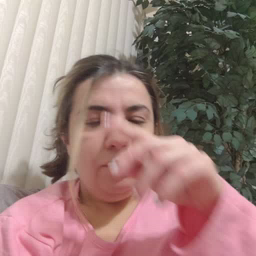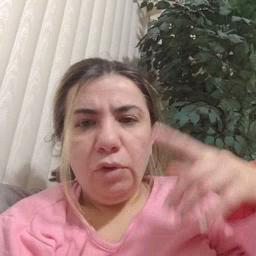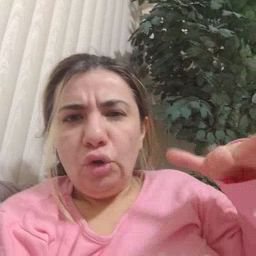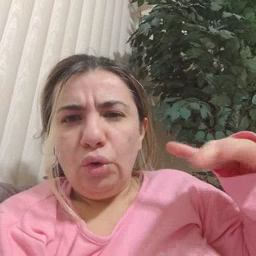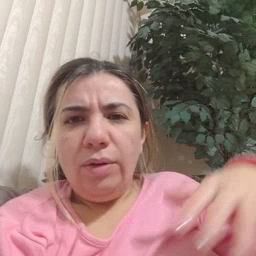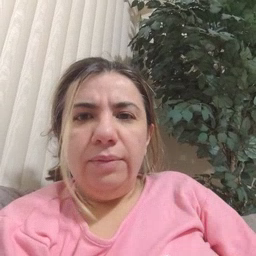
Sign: noisy